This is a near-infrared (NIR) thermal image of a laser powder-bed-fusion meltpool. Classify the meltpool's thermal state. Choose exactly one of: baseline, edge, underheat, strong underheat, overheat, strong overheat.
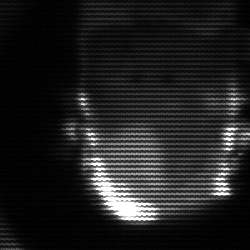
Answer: baseline